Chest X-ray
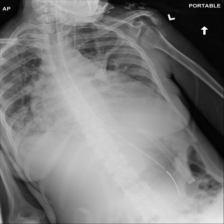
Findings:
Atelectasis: negative
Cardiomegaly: negative
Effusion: negative
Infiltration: positive
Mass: negative
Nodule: negative
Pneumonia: negative
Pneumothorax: negative
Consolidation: negative
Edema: negative
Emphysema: negative
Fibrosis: negative
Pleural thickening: negative
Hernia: negative